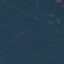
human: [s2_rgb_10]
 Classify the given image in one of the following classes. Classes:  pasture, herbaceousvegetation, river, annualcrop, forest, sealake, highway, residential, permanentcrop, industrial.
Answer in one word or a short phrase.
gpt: Forest